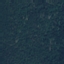
Land use / land cover class: Forest